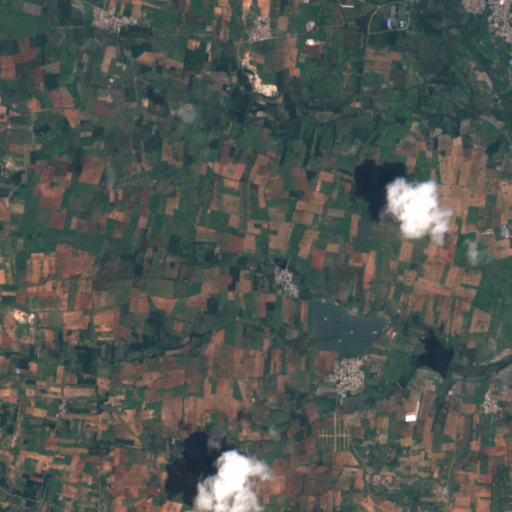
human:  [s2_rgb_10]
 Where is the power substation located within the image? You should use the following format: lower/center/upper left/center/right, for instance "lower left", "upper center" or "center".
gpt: The power substation is located in the center right of the image.
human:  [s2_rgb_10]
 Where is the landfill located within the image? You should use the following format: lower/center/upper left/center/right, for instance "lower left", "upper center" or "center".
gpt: There is no landfill in the image.